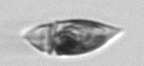
Label: Amphidinium